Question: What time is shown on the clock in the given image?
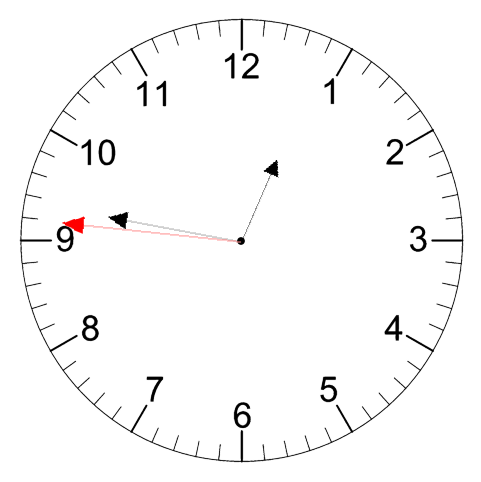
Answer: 12:46:46